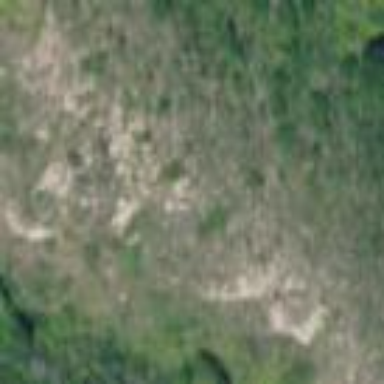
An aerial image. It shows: Geological outcrop.